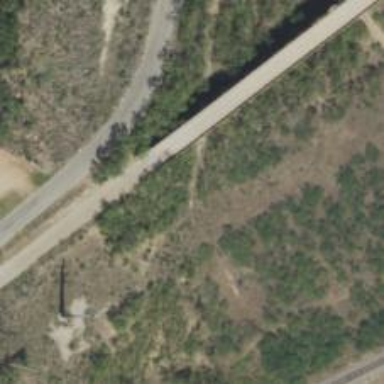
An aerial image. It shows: Abandoned railway.